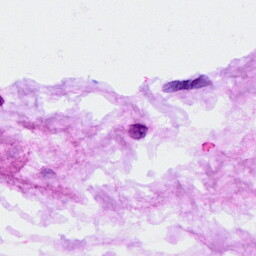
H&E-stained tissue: Ovarian